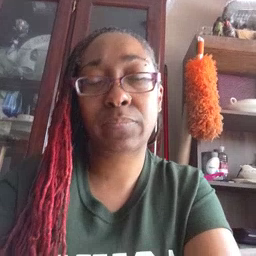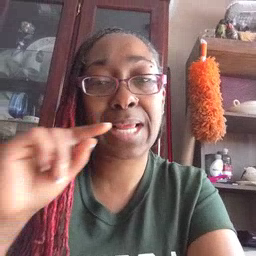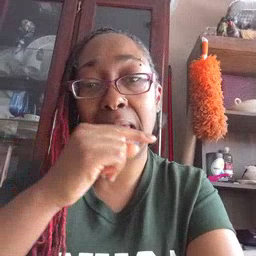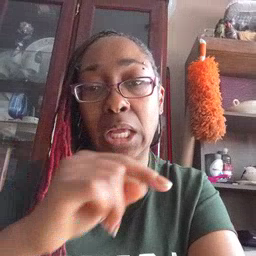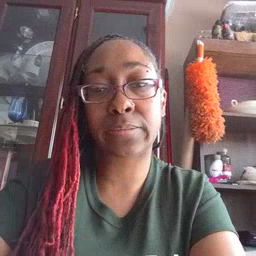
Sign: carrot